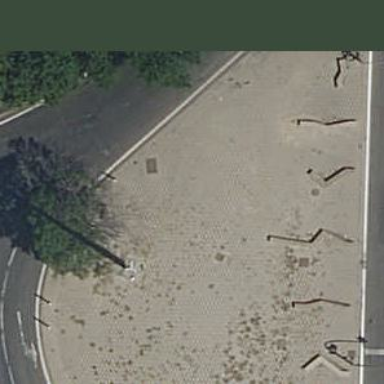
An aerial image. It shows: Paved pedestrian road with traffic island.